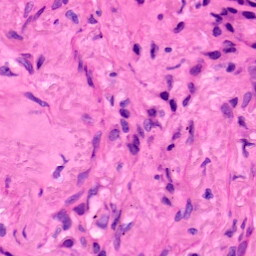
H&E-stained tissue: Lung